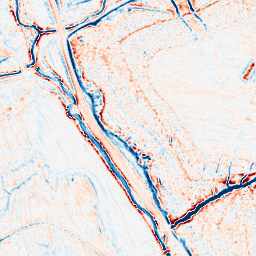
Category: classical
Decomposition family: gaussian_anisotropic
Decomposition parameters: sigma_x: 2
sigma_y: 2
Upsampling method: bilinear
Upsampling parameters: scale: 4
Upsampling scale: 4